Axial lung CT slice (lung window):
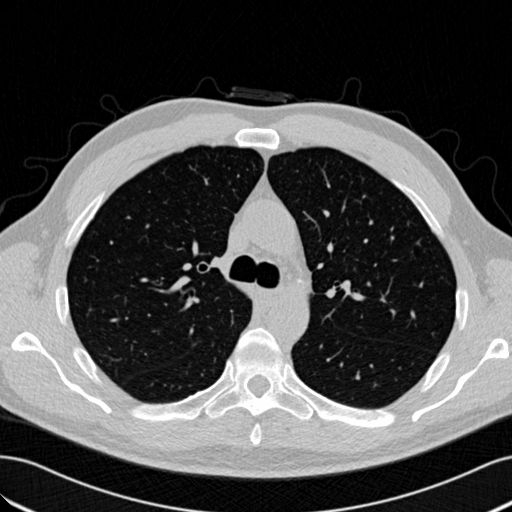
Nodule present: no